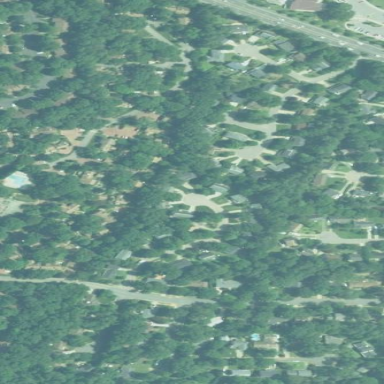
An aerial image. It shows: Residential area within neighborhood.